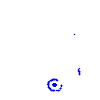
Particle: proton